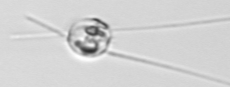
Label: Chaetoceros_danicus